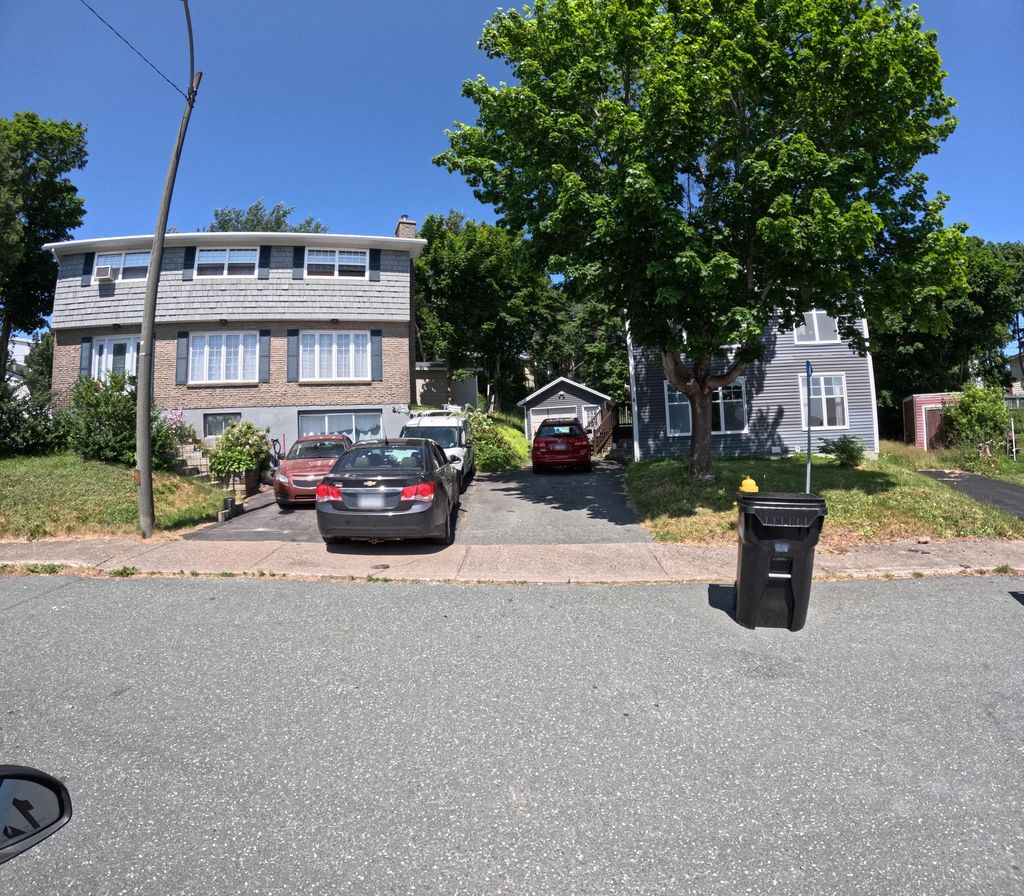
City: st_johns